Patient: sex F, age 70
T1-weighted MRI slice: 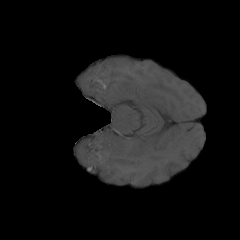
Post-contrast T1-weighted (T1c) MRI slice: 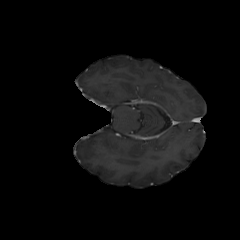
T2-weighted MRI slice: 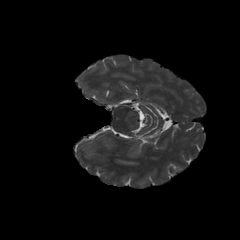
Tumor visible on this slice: yes
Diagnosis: Glioblastoma, IDH-wildtype
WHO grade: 4